Question: Currently I am not able to record my application flow using Android studio DDMS -> Record screen feature below 4.4 API level. The record button seems disabled. Is there any way to use this feature? any other idea to record screen in below 4.4?
As per developer doc "The screenrecord command is a shell utility for recording the display of devices running Android 4.4 (API level 19) and higher."

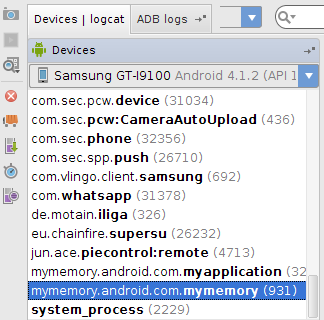
Answer: > Is there any way to use this feature?
No.
> any other idea to record screen in below 4.4?
Run an emulator and use a desktop screen-capture tool.
Or, use a device that supports HDMI-out and use an HDMI recorder.
Or, root your device and use various software screen recorders available via search engines.